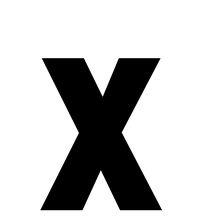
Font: Roboto_Condensed_Bold